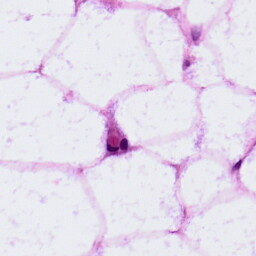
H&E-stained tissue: LymphNode